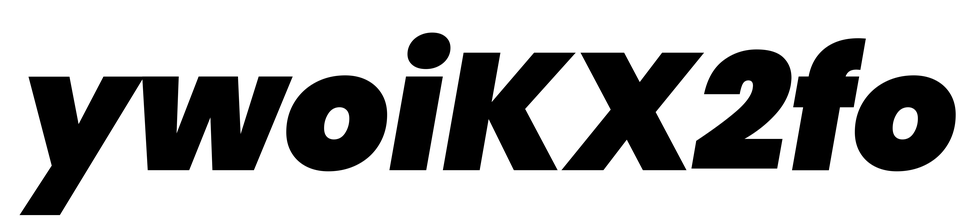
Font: Poppins-BlackItalic